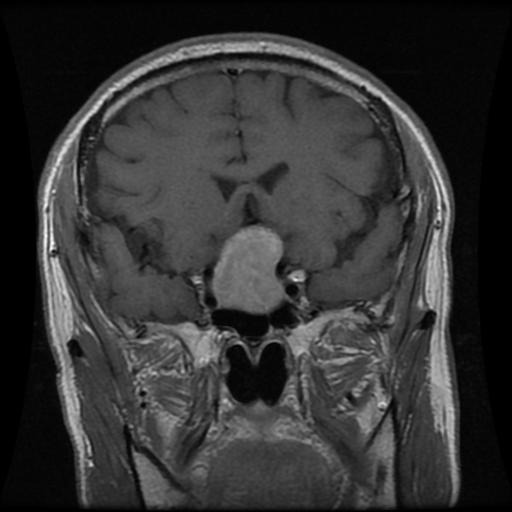
Label: pituitary